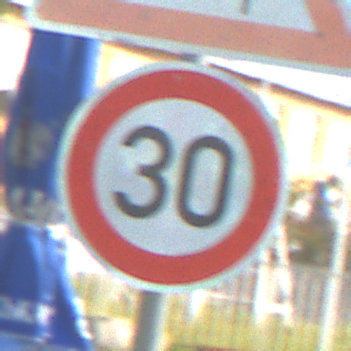
Verkehrszeichen: Geschwindigkeit30
Zusatzzeichen oben: SeitenwindVonRechts
Umgebung: Outdoor, Suburban
Tageszeit: MorningAfternoon
Wetter: PartlyCloudy
Licht: Natural
Jahreszeit: NotSpecified
Kontrast: HighContrast